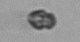
Label: Heterocapsa_rotundata